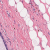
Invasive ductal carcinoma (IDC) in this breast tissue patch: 0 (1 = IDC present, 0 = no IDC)